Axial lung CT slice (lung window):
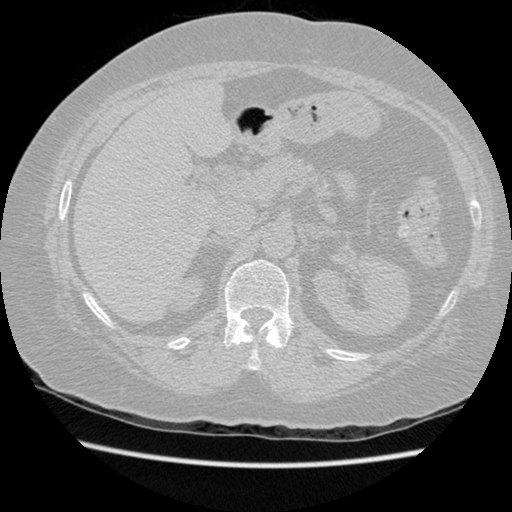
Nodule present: no